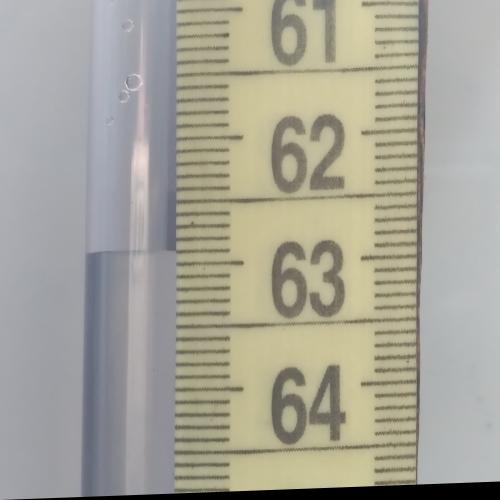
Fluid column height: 62.9 cm